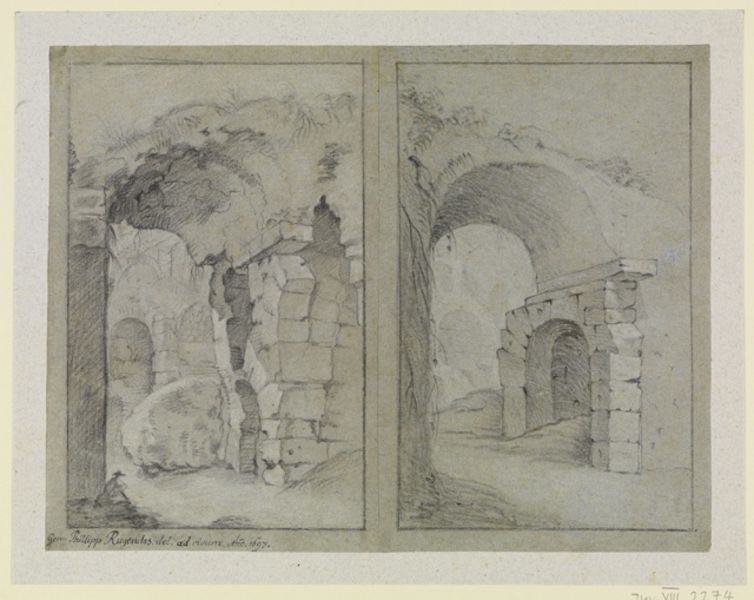
Titel: Zwei Ruinenstudien des Kolosseums (aneinandergeklebt)
Künstler: Georg Philipp Rugendas
Standort: Karlsruhe
Institution: Staatliche Kunsthalle Karlsruhe
Schlagwörter: baum, berg, dunkel, felsen, gestein, himmel, mann, schatten, wasser, weiß, wolken, aquarell, landschaft, sitzen, braun, grau, hell, hintergrund, hut, licht, pfeiler, schwarz, skizze, strasse, säule, säulen, tür, zeichnung, ausblick, gebäude, gras, rasen, weg, wiese, hochformat, alt, wand, architektur, blass, mensch, rahmen, stein, steine, bild, signatur, erde, gräser, natur, brücke, busch, gebüsch, pfad, sitzend, decke, klassizismus, paar, blatt, person, pflanze, pflanzen, höhle, höle, kontrast, kamin, rund, garten, schrift, bilder, papier, bogen, gasse, italien, passage, zwei, studie, übung, datierung, fels, mauer, grafik, rand, sepia, rundbogen, trümmer, detail, pfeife, inschrift, datum, maler, durchgang, striche, tor, bögen, verfall, eingang, gang, tusche, arkade, ruine, gewölbe, antike, unterschrift, burg, durchblick, kreuz, torbogen, wurzel, linie, kohle, mauerwerk, moos, kontur, druck, schwarz weiss, schraffur, stich, seite, text, strich, beschriftung, bleistift, ruinen, entwurf, kohlezeichnung, arkaden, rom, studien, gemäuer, römer, tore, sims, rau, kaputt, ziegelsteine, seiten, verschwommen, wurzeln, bewachsen, efeu, quader, sandstein, mauern, antik, mittelalter, rundbögen, romanik, grotte, zerstört, stadtmauer, einfahrt, ausgang, gestrüpp, gerahmt, bodne, block, verschieden, skizzen, graustufen, dyptichon, bau, nachher, vorher, doppelt, handschrift, zweiteilig, tunnel, schutz, verfallen, zerfall, verwachsen, bewuchs, doppel, zeichnungen, zeichung, kreut, tonnengewölbe, wölbung, burgruine, durchfahrt, romanisch, torbögen, bogengang, gemauert, durchgänge, steinblöcke, bosse, durchsicht, mauersteine, unterirdisch, signierung, blöcke, trist, boge, detailstudie, doppelseite, zeichenblatt, zweigeteilt, slizze, philipp, runie, doppelbild, mörtel, unbunt, einblicke, felf, unterschlupf, bilde, gräulich, kami, klause, überwachsen, qauder, beschritung, gerbige, fe, 2 bilder, philippo, romanische mauern, tune, rugendas, 1697, skuizze, quadedr, felsenruine, bossengestein, verschiueden, 1174, philippe, ruzine, zechung, wülbung, suine, rupendag, quade, sgemäuer